Question: I have set up a 'blog' website with secure log-in and sign-up functionality. My question is where does rails hide the html mark-up for these as I want to add some styling? I don't want to style the comments form though, if they are the same source mark-up. I have checked all the 'view's and cannot find the code for the log-in/out form?

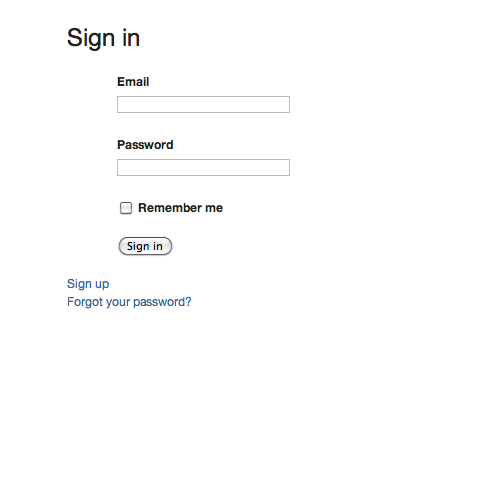
Answer: Devise is a Rails engine - which means that it stores all its controllers and views in the Gem bundle. However devise has a generator that will copy its views so that you can modify them:
'''
$ rails generate devise:views
'''